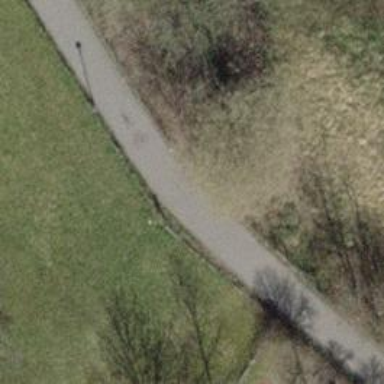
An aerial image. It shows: Asphalt footway.